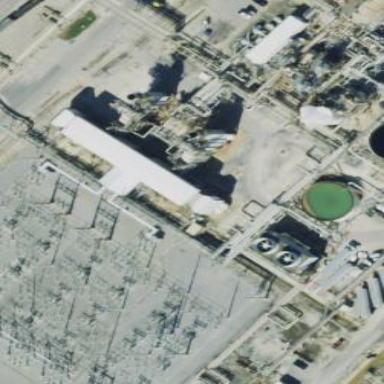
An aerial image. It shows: Power plant.